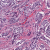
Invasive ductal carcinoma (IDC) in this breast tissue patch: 1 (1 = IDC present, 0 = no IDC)